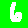
Digit: 6